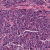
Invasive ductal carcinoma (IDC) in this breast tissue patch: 1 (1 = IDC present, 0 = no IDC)